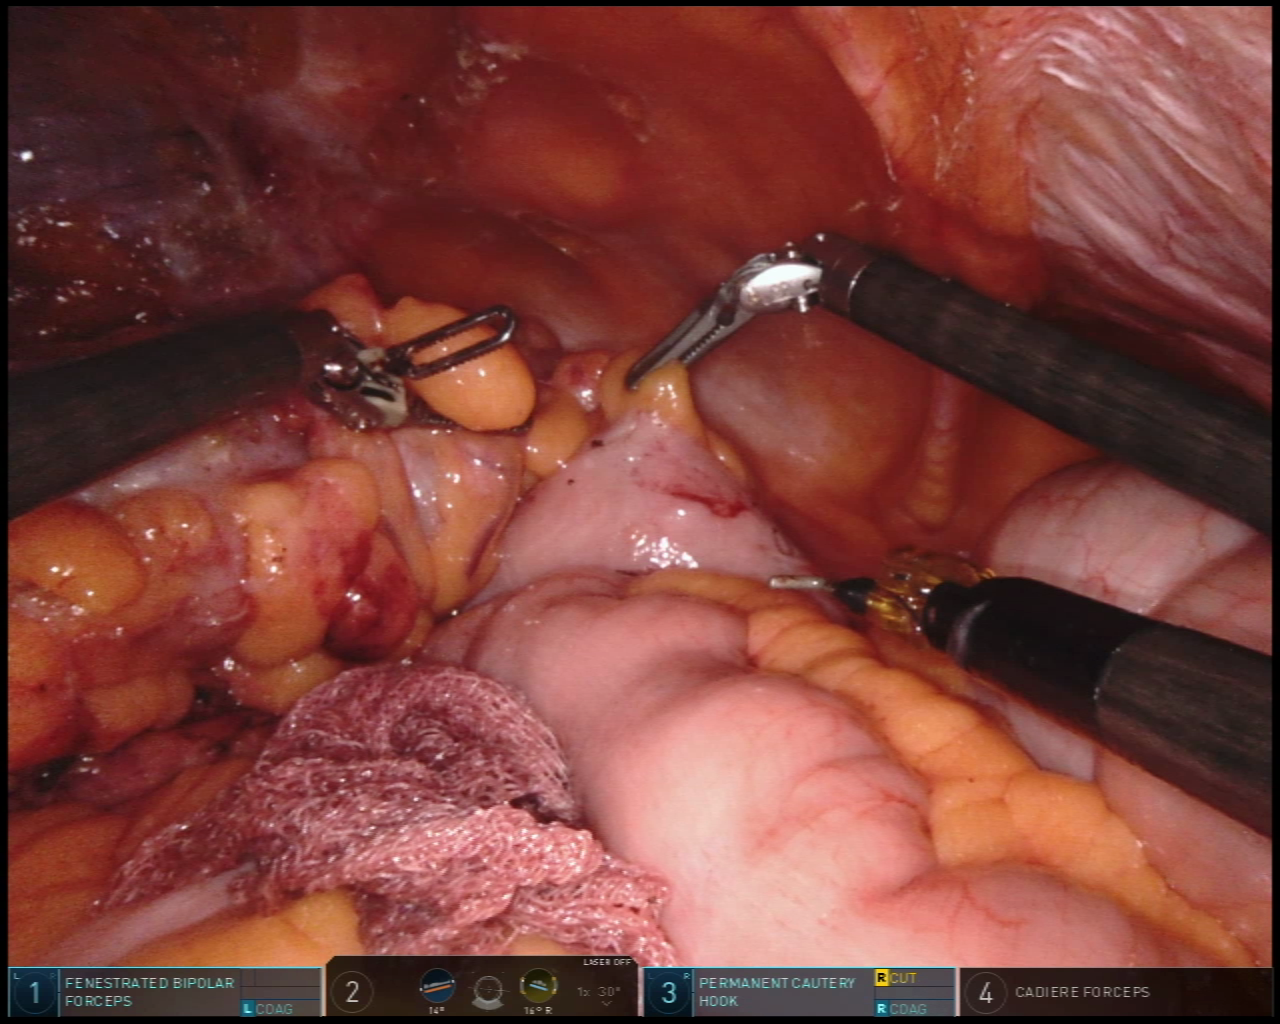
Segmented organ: small_intestine
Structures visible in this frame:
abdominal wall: yes
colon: yes
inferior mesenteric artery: no
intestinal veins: no
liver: no
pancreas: no
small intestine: yes
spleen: no
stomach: no
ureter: no
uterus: no
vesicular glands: no